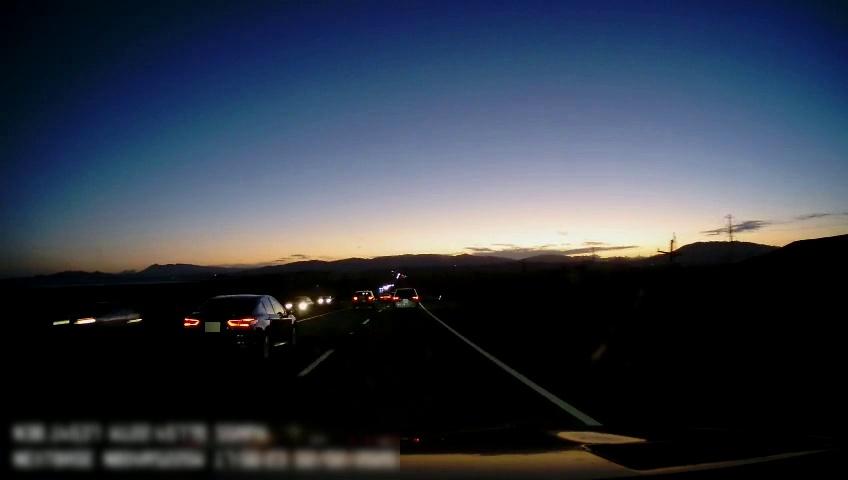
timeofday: Dusk/Dawn/Twilight
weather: Sunny
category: Drivable Space
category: Vehicles | Car
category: Vehicles | Car
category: Vehicles | Car
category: Vehicles | Car
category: Vehicles | SUV
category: Vehicles | SUV
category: Vehicles | Car
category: Lanes | Alternate Lane
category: Lanes | Current Lane
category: Lanes | Current Lane